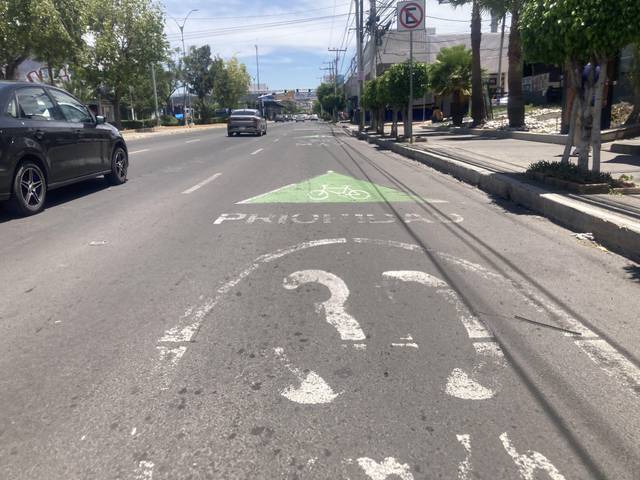
Region: Mexico
Coordinates: 20.584, -100.393